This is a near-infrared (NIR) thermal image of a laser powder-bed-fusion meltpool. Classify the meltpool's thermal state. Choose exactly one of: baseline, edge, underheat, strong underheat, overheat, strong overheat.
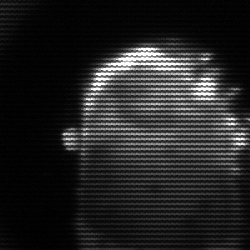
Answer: baseline